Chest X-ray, PA view. Patient: 56 years old, sex F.
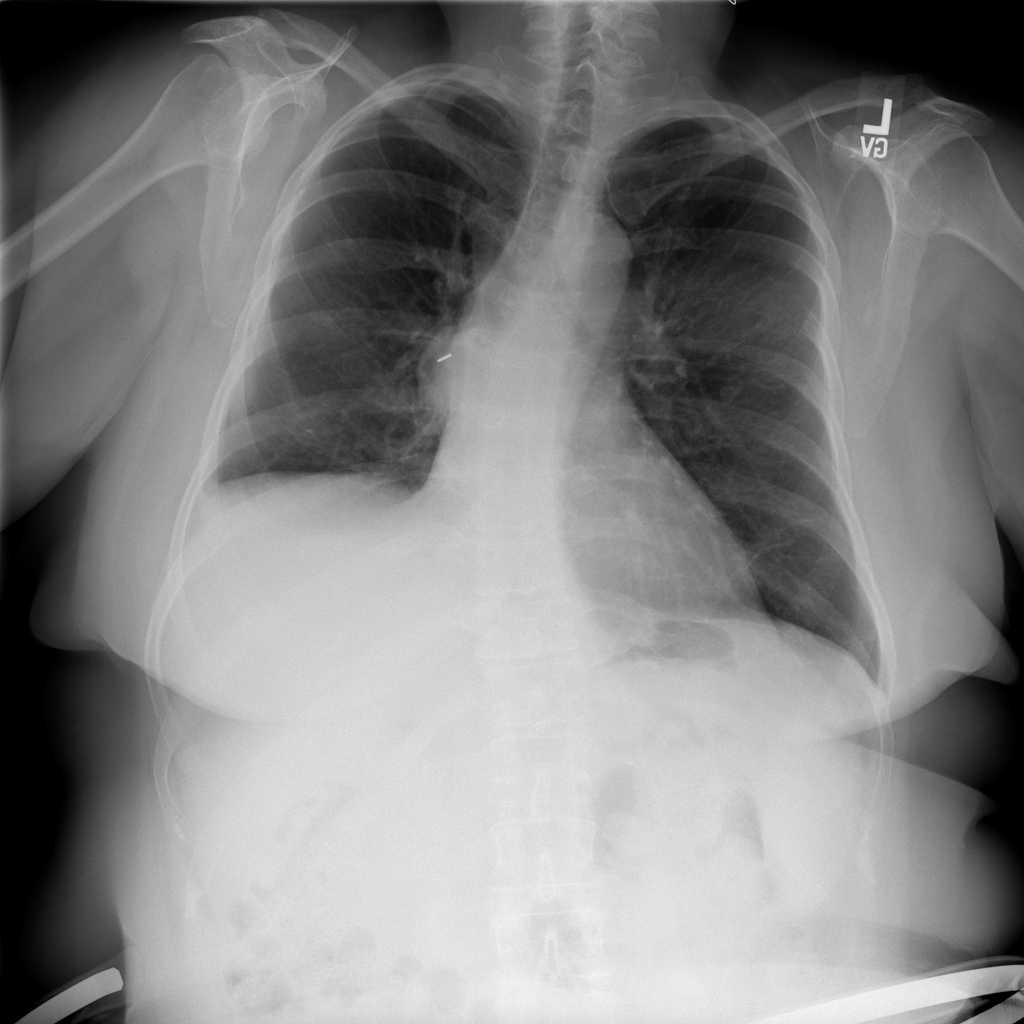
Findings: Mass